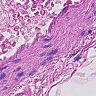
Metastatic tissue present: no